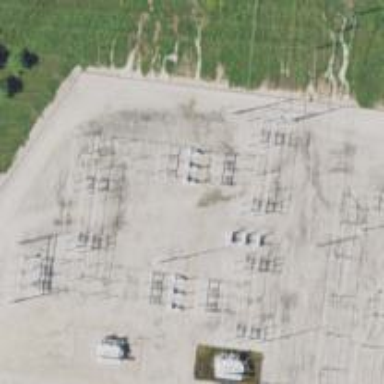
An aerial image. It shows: Switch for power supply.